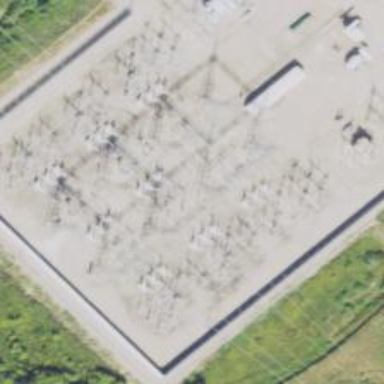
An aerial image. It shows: Switch used for power control.